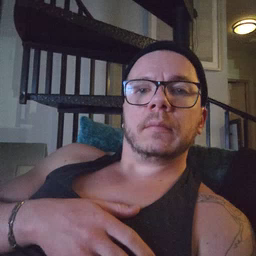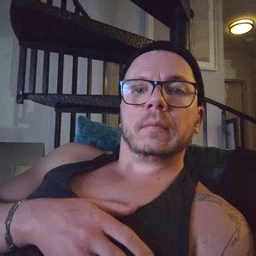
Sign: fish